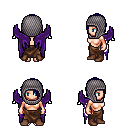
a pixel art fantasy rpg character, female body template, human, light skin, purple wings, robe skirt, blue bangs hairstyle, chain hood, brown shoes, four views (front, back, left, right), 2x2 character sprite sheet, small pixel art, hard edges, no anti-aliasing